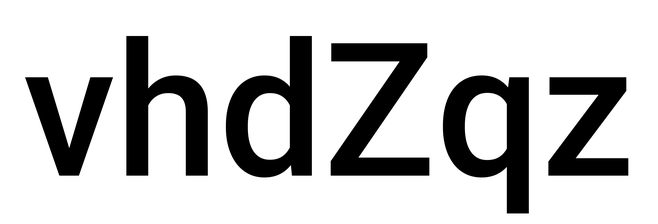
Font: Roboto_Medium